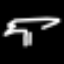
Label: palm tree